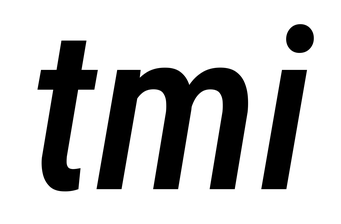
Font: Roboto-Italic_Condensed_Medium_Italic